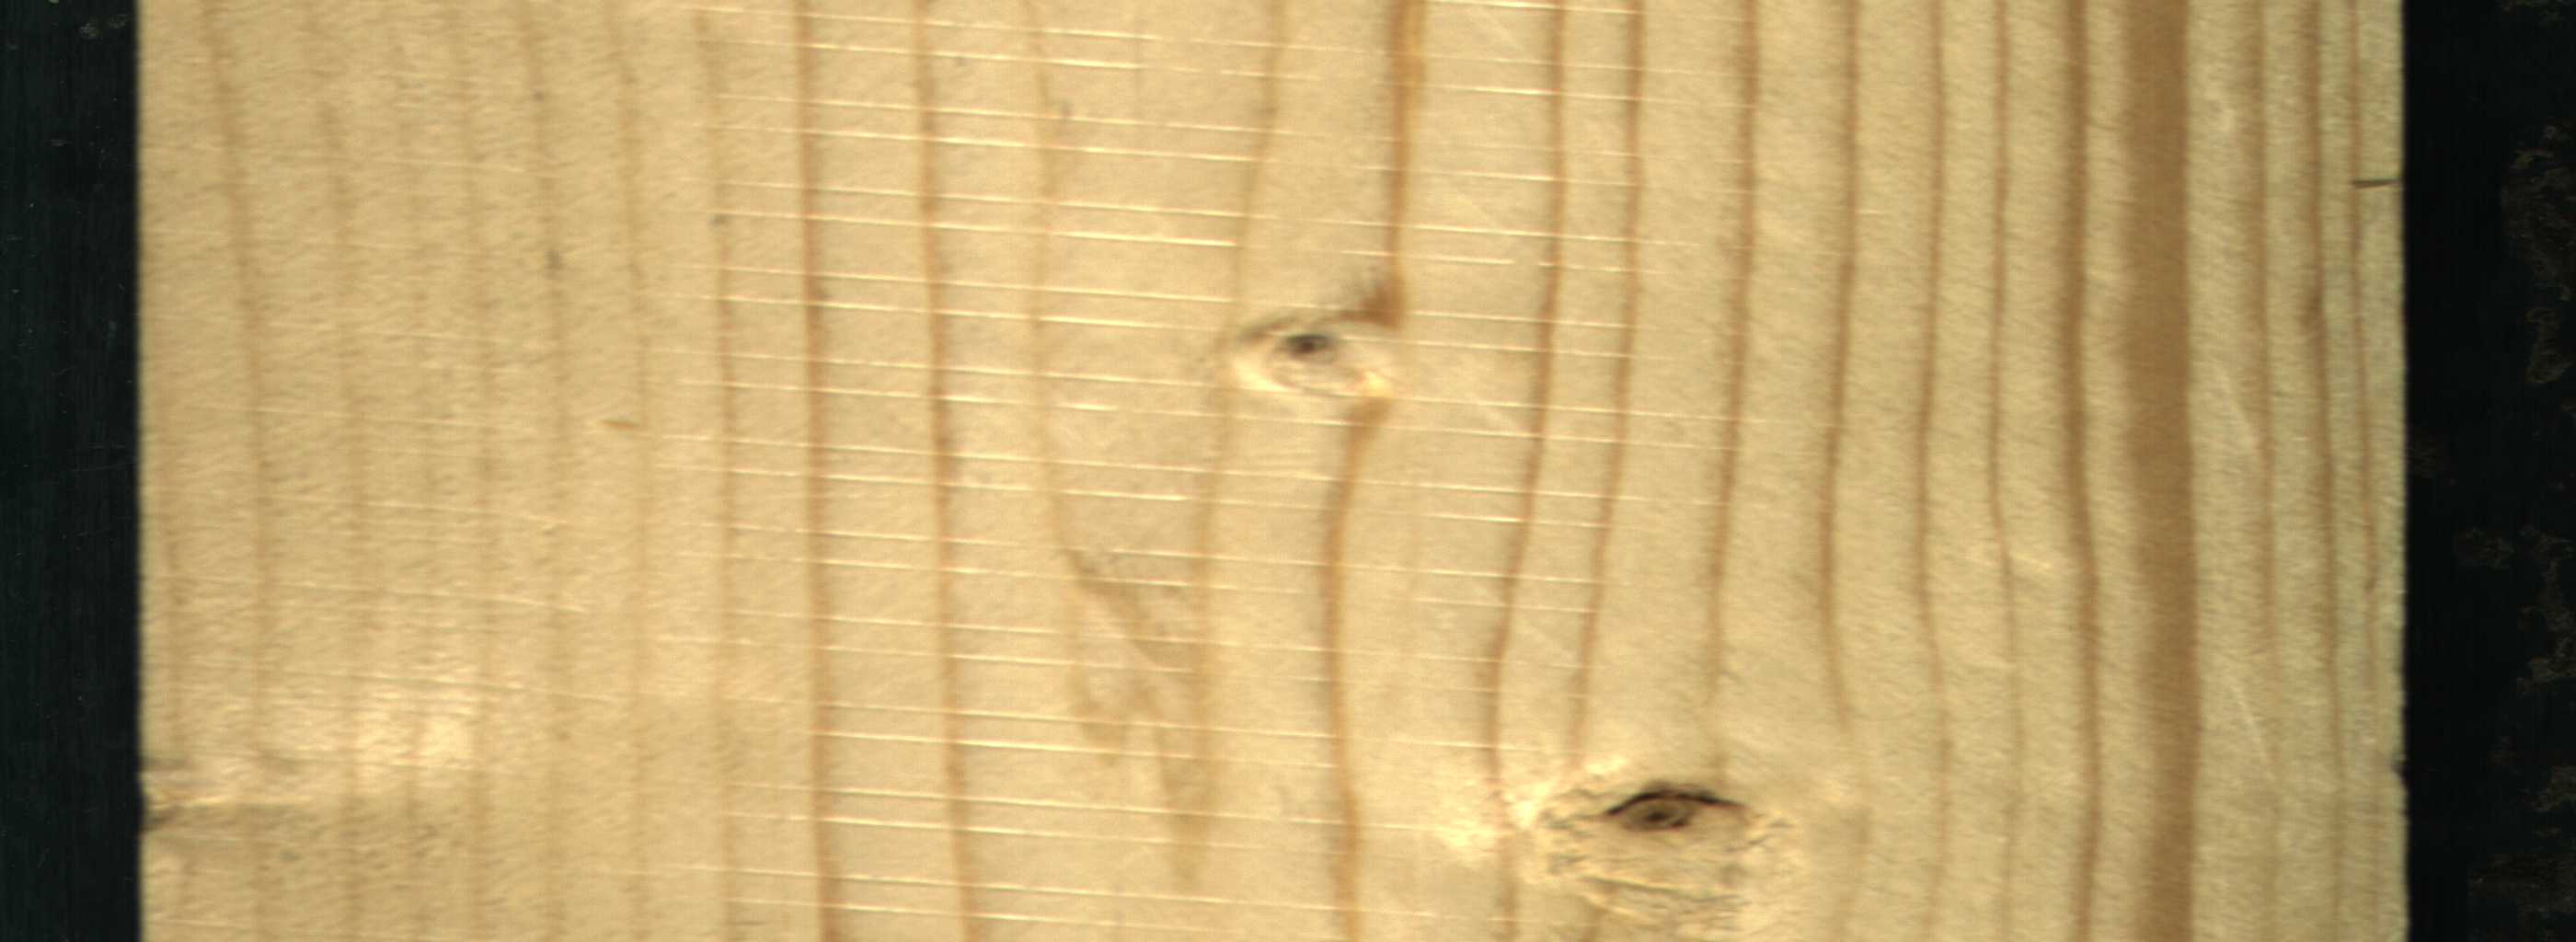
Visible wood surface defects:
Dead_Knot
Dead_Knot